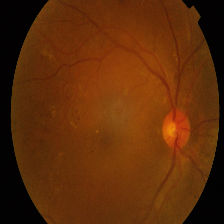
Diabetic retinopathy grade: Proliferative DR